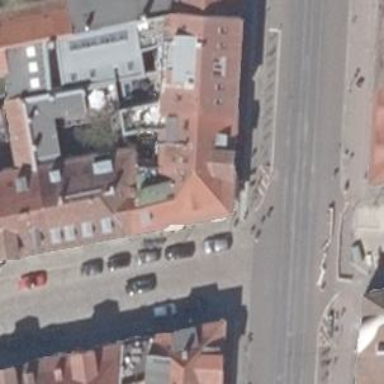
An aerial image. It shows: Café.